Question: I cannot seem to make the max-age work properly with any file. I want to increase the expiration of the cache, and I've been trying to increase only the image time for testing purposes. Still, chrome and firefox state the max-age for the image as 3600 with this json file
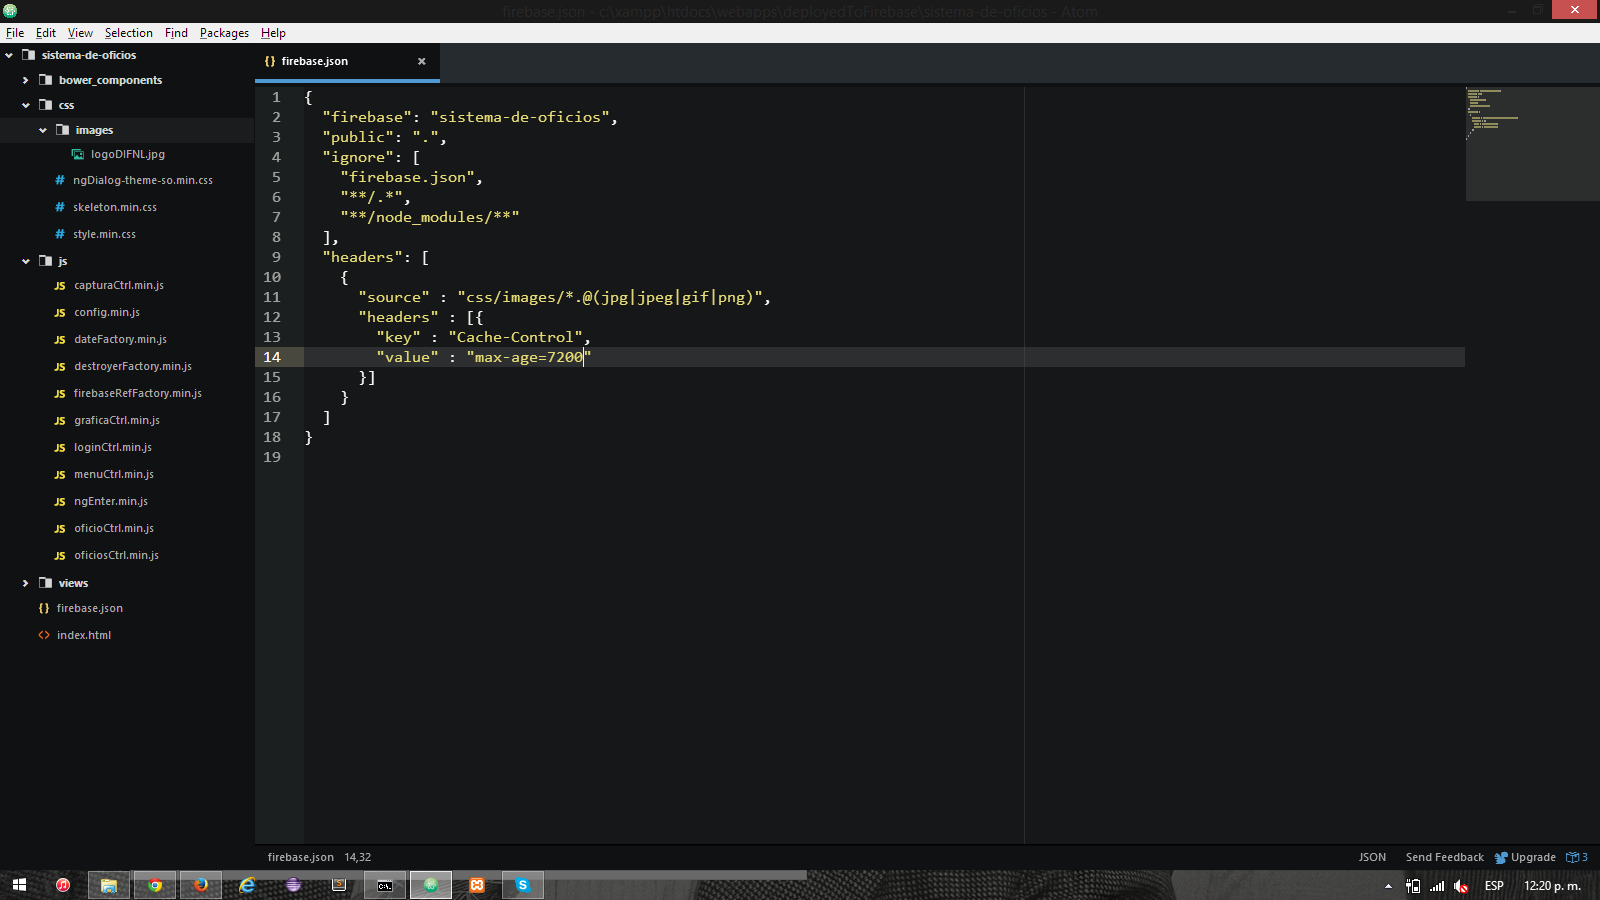
Answer: The 'source' for the header isn't matching the input path of images in that folder - it needs to start with a '/':
'''
{
"firebase": "sistema-de-oficios",
"public": ".",
"ignore": [
"firebase.json",
"**/.*",
"**/node_modules/**"
],
"headers": [{
"source": "/css/images/*.@(jpg|jpeg|gif|png)",
"headers": [{
"key": "Cache-Control",
"value": "max-age=7200"
}]
}]
}
'''
Also, make sure you're on the latest version of 'firebase-tools' which is currently '1.1.4' at the time of writing.